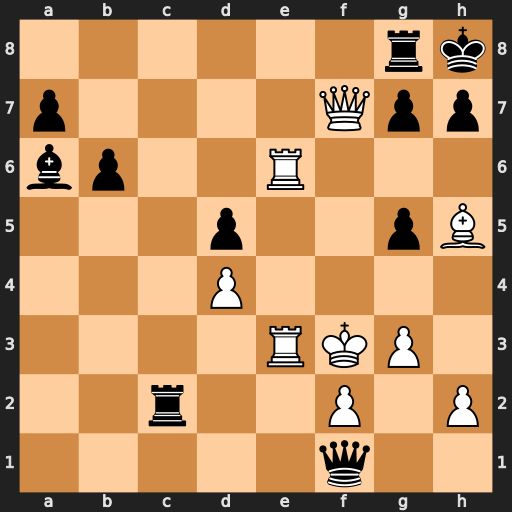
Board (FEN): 6rk/p4Qpp/bp2R3/3p2pB/3P4/4RKP1/2r2P1P/5q2
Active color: w
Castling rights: -
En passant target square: -
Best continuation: Qxg8+ Kxg8 Re8#